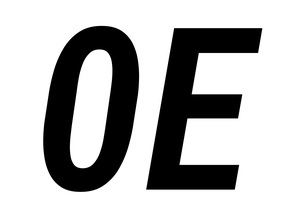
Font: Roboto-Italic_Condensed_SemiBold_Italic